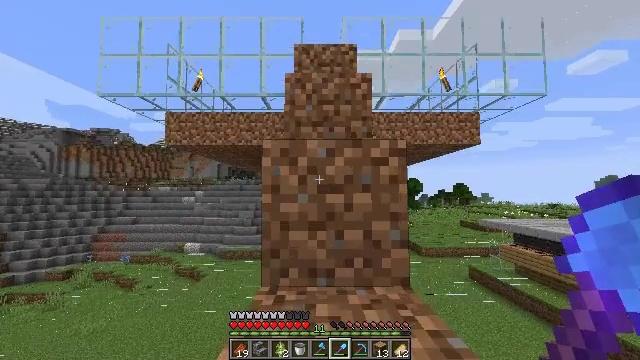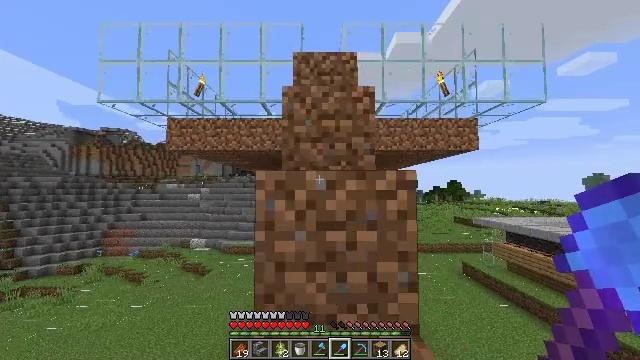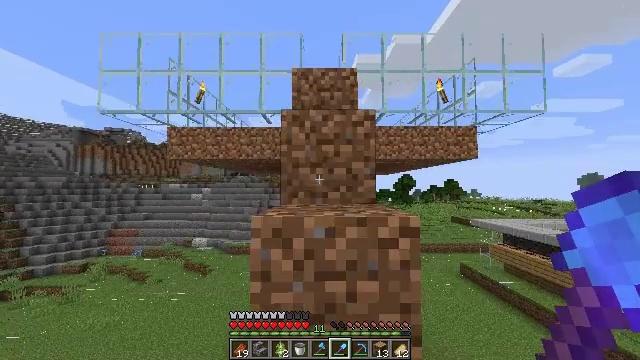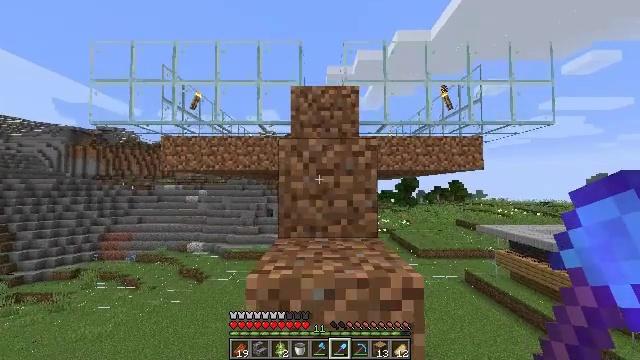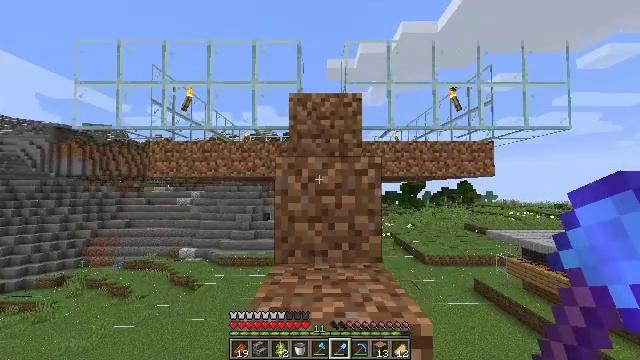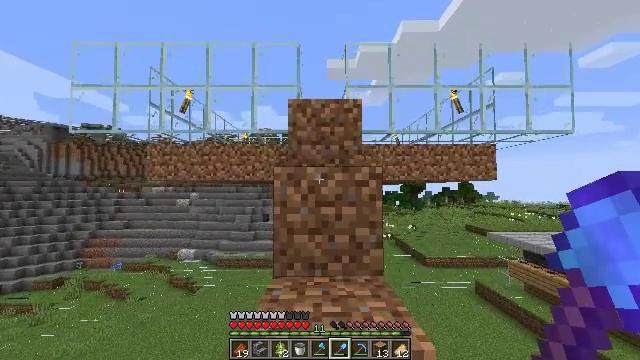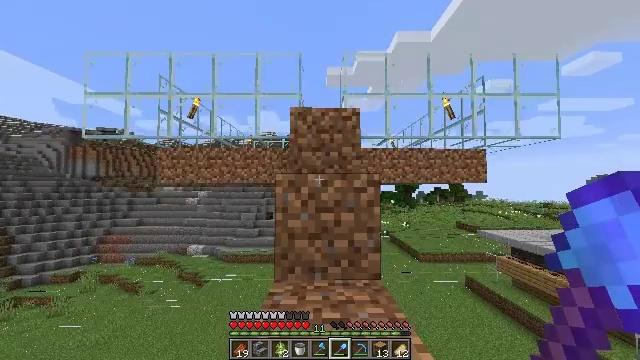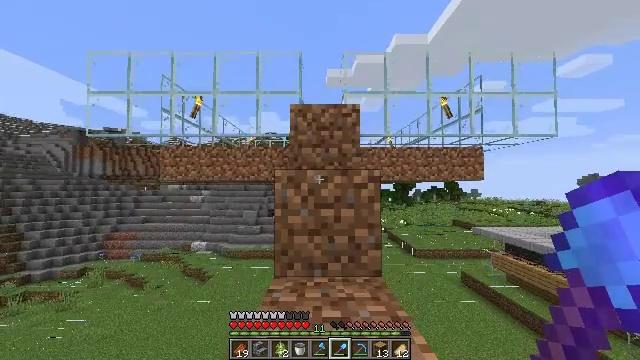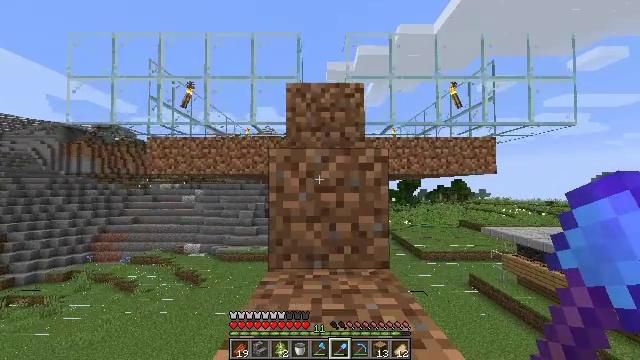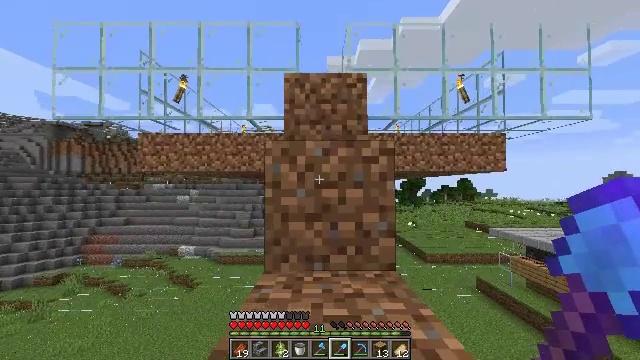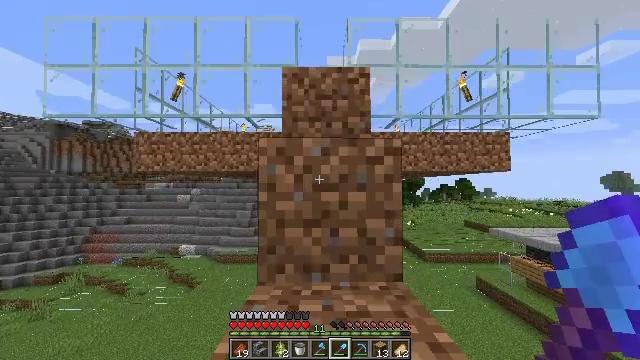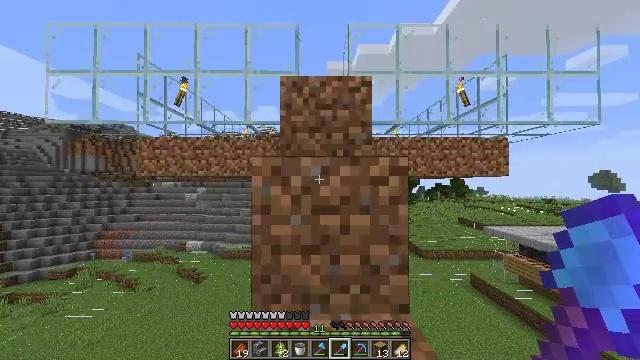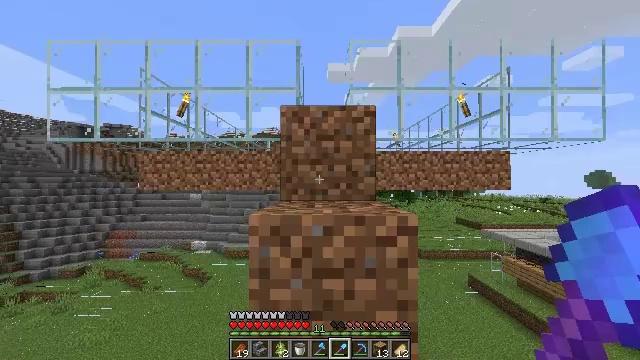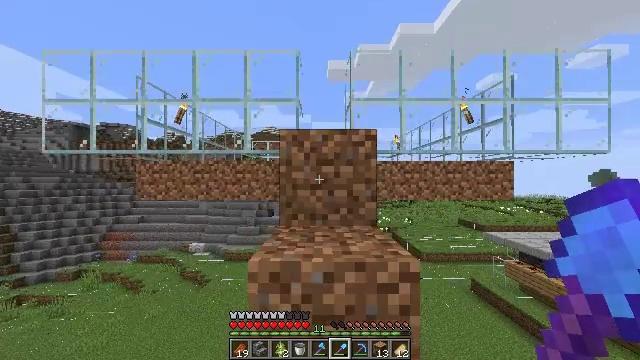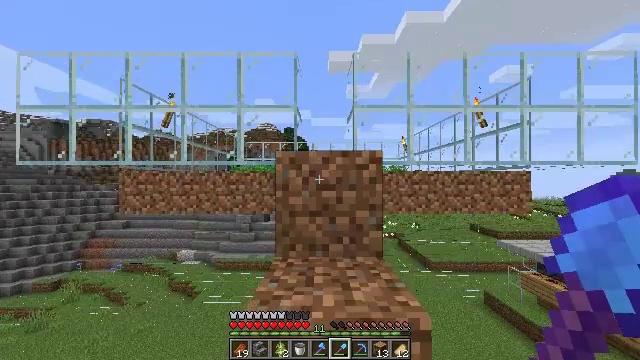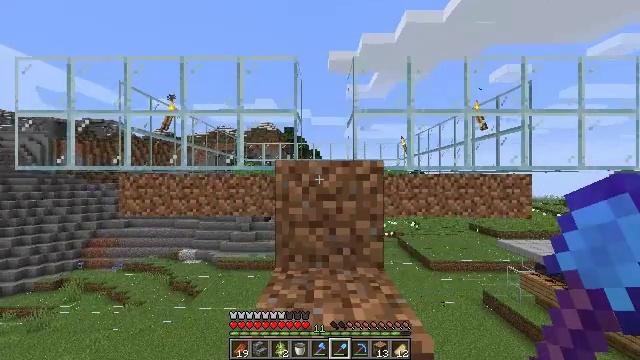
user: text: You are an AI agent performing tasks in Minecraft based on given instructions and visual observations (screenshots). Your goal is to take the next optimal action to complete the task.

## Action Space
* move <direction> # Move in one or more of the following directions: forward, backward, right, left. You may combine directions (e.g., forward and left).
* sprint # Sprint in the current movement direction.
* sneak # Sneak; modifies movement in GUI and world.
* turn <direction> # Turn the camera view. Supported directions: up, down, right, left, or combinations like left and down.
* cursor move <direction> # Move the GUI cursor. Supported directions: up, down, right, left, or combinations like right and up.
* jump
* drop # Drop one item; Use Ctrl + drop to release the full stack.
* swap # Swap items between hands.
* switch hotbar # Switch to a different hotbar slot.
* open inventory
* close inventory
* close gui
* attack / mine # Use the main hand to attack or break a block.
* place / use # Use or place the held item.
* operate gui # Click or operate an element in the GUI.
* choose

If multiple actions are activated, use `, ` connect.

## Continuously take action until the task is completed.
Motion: motion action
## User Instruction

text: Dig up carrots from the soil.
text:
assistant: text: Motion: move forward, jump
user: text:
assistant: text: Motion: move forward, sprint, jump
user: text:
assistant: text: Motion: move forward, sprint, jump
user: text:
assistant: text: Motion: move forward, sprint, jump
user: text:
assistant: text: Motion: move forward, sprint, jump
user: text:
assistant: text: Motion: move forward, jump
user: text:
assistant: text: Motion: move forward, jump
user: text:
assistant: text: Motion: move forward, jump
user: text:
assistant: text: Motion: move forward, jump
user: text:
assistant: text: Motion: move forward, jump
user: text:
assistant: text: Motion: move forward, sprint, jump
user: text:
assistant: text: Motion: move forward, sprint, jump
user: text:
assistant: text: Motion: move forward, sprint, jump
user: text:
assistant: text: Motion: move forward, sprint, jump
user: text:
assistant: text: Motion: move forward, jump
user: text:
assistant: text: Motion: move forward, jump
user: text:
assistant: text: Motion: move forward, jump
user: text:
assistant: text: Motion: move forward, turn down, jump
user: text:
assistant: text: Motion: move forward, turn down, jump
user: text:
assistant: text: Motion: move forward, turn down, jump
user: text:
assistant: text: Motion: move forward, sprint, turn down, jump
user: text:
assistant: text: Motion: move forward, sprint, jump
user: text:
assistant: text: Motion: move forward, sprint, jump
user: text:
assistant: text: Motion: move forward, sprint, jump
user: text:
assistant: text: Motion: move forward, jump
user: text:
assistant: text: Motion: move forward, jump
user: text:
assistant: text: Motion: move forward, jump
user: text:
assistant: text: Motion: move forward, jump
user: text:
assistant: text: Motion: move forward, jump
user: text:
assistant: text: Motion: move forward, sprint, jump